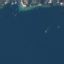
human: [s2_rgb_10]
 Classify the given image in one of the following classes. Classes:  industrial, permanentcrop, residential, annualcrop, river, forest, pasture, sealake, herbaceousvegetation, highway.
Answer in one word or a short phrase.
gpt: SeaLake